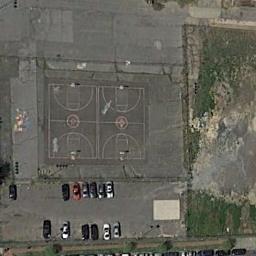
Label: basketball_court